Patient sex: M
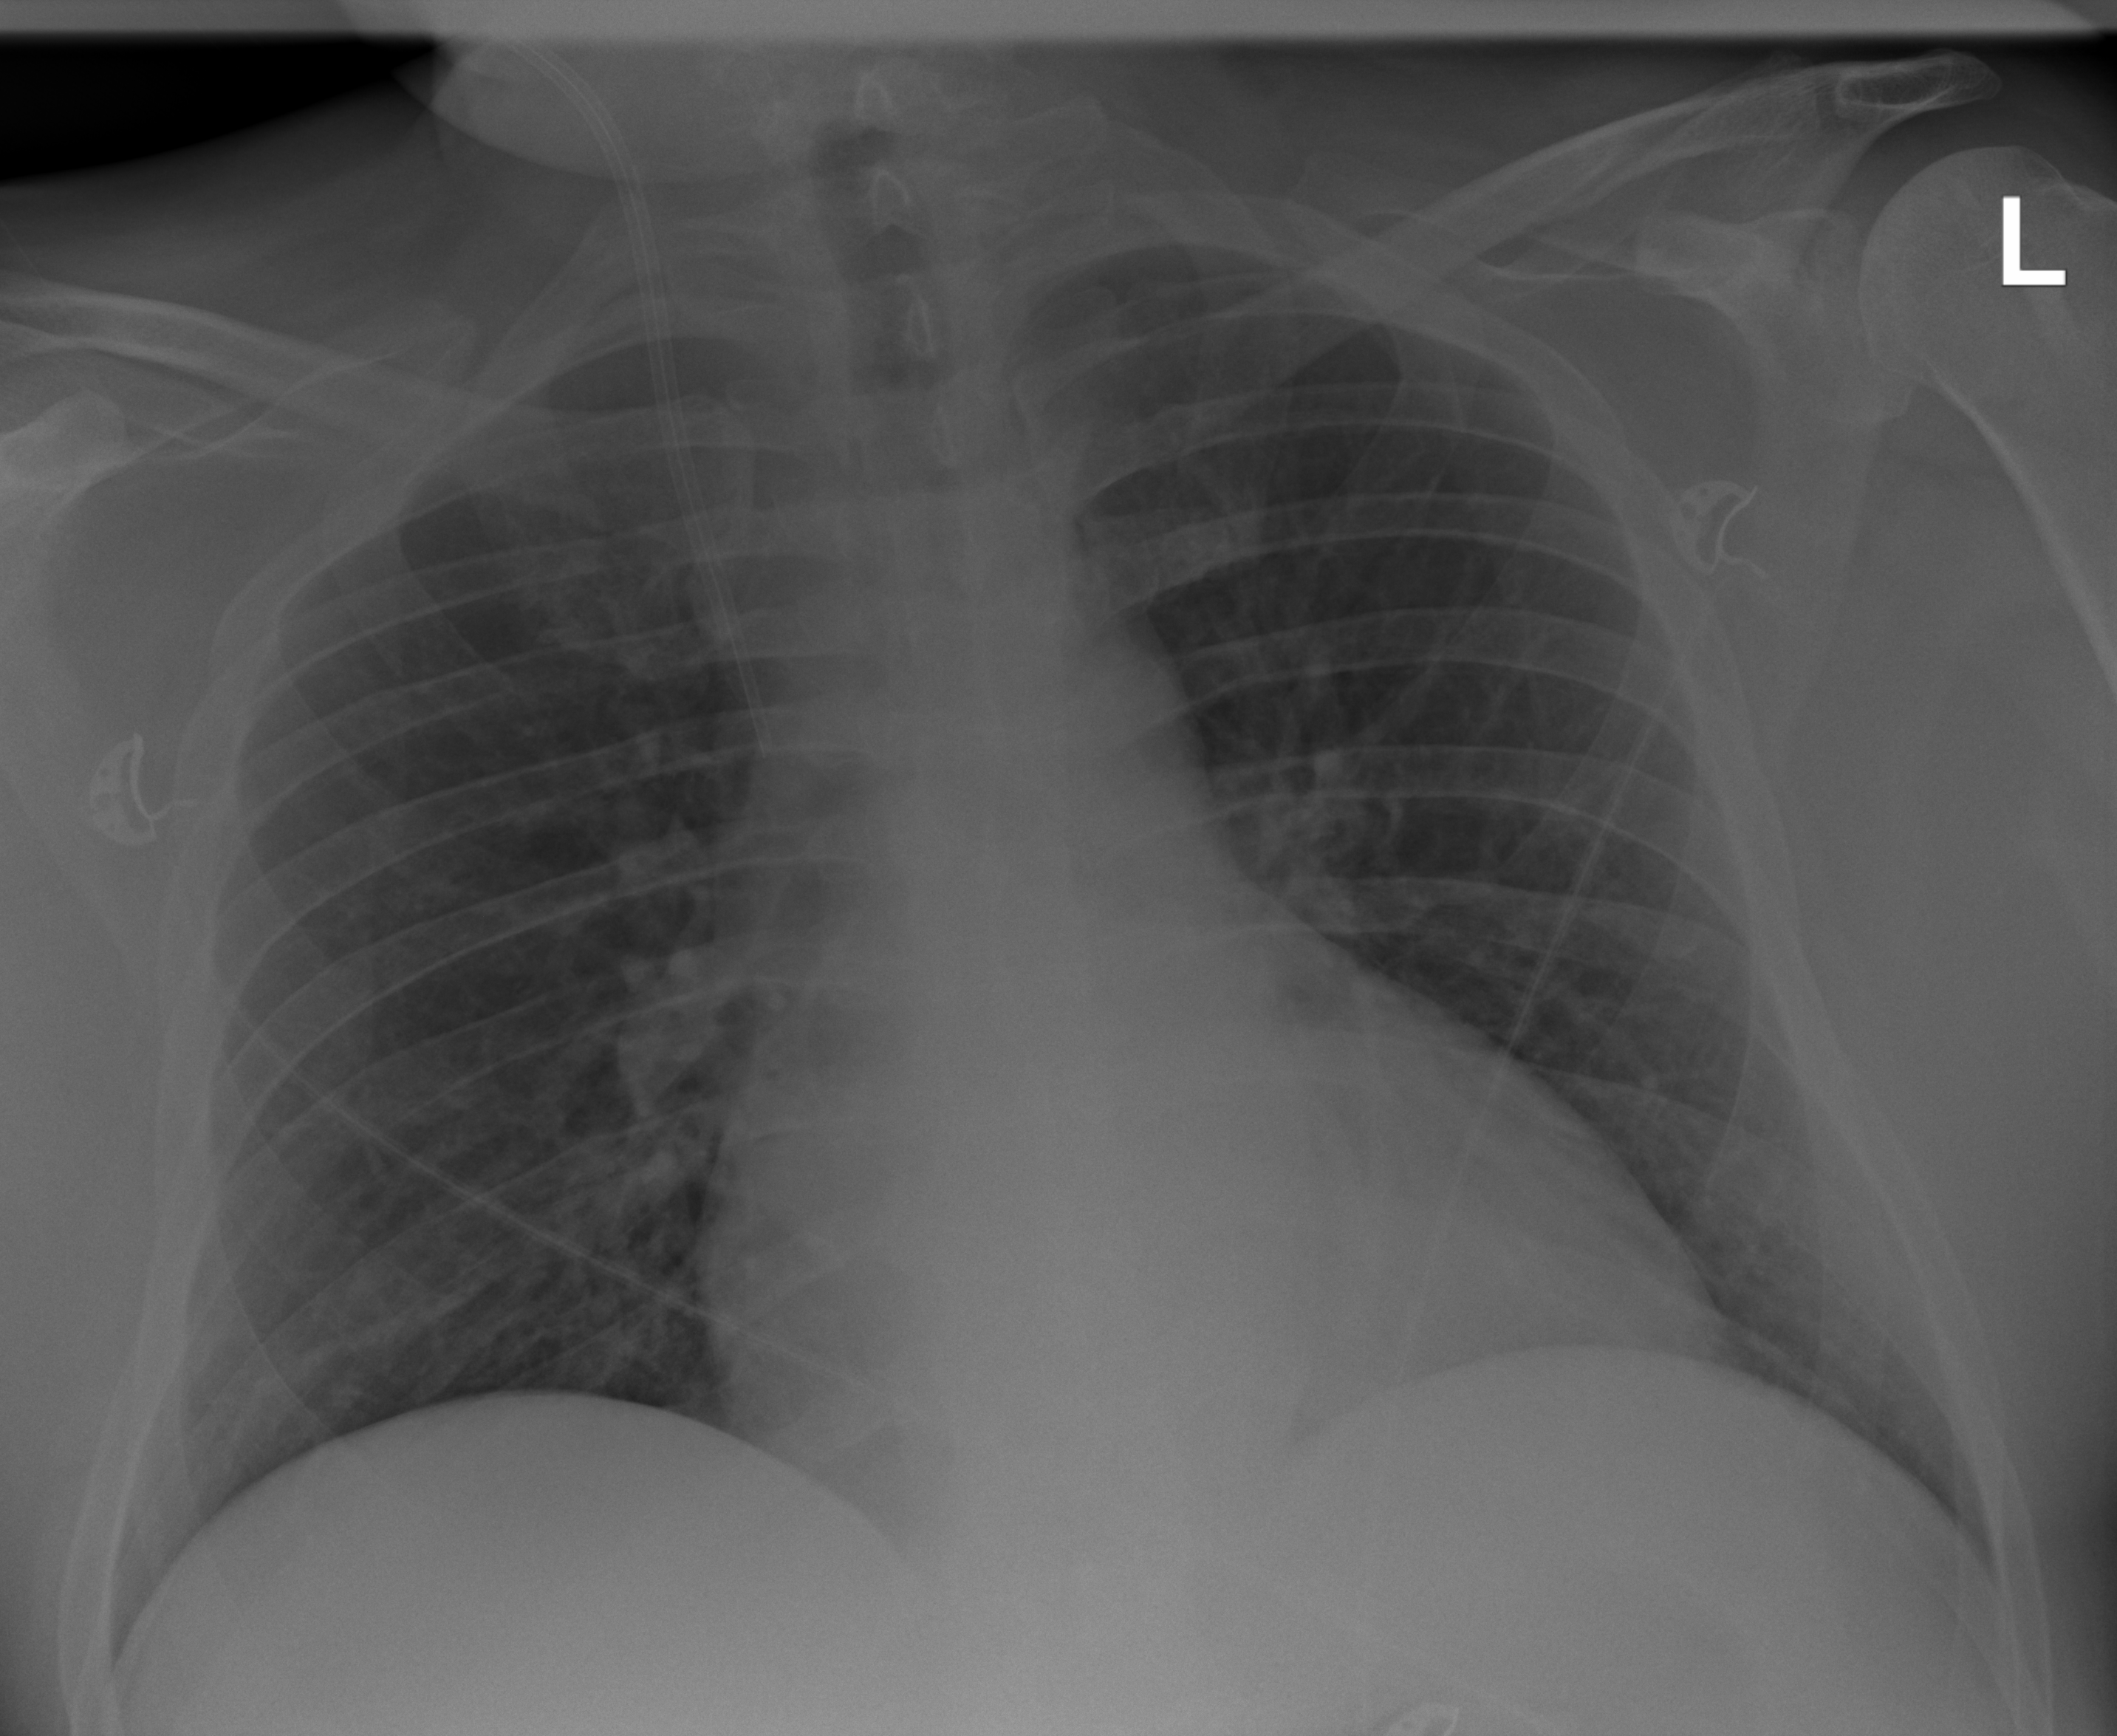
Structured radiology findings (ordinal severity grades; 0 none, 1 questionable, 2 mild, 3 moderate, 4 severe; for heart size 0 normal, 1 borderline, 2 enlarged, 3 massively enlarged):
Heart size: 2
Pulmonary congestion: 0
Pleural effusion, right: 0
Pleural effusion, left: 0
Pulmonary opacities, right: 0
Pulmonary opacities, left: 0
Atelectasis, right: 0
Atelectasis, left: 2